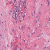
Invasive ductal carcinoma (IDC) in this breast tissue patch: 0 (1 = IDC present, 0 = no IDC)